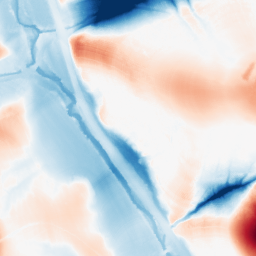
Category: morphological
Decomposition family: tophat_combined
Decomposition parameters: size: 50
Upsampling method: sinc_blackman
Upsampling parameters: scale: 2
kernel_size: 16
Upsampling scale: 2